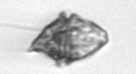
Label: Kryptoperidinium_triquetrum